Question: I am creating a c# windows app to display current sports market rates using betfair exchange webservice, I used the
> getmarketpricescompressed()
method which returns a price string that looks like this:
'''
106093239~GBP~ACTIVE~0~1~~true~5.0~1343114432333~~N:7337~1~6992.56~2.16~~~false~~~~|2.16~1036.19~L~1~2.14~97.18~L~2~2.12~5.0~L~3~|2.18~467.36~B~1~2.2~34.12~B~2~2.22~162.03~B~3~:414464~2~102181.96~1.86~~~false~~~~|1.85~2900.33~L~1~1.84~1831.59~L~2~1.83~1593.73~L~3~|1.86~58.83~B~1~1.87~1171.77~B~2~1.88~169.15~B~3~
'''
i don't know how to properly unpack this string, for now i am using this code:
'''
GetMarketPricesCompressedReq price_req1 = new GetMarketPricesCompressedReq();
price_req1.header = header2;
price_req1.marketId = marketid_temp;
price_req1.currencyCode = "GBP";
GetMarketPricesCompressedResp price_resp = new GetMarketPricesCompressedResp();
price_resp = bfg2.getMarketPricesCompressed(price_req1);
//MessageBox.Show(price_resp.errorCode.ToString());
//richTextBox1.Text = "";
//richTextBox1.Text = price_resp.marketPrices;
string prices = price_resp.marketPrices;
richTextBox1.Text = price_resp.marketPrices;
string[] ab1 = prices.Split('|');
string[] temp = ab1[1].Split('~');
textBox3.Text = temp[0];
textBox4.Text = temp[4];
textBox5.Text = temp[8];
temp = ab1[2].Split('~');
textBox6.Text = temp[0];
textBox7.Text = temp[4];
textBox8.Text = temp[8];
temp = ab1[3].Split('~');
textBox9.Text = temp[0];
textBox10.Text = temp[4];
textBox11.Text = temp[8];
temp = ab1[4].Split('~');
textBox12.Text = temp[0];
textBox13.Text = temp[4];
textBox14.Text = temp[8];
if (ab1.Length >5)
{
temp = ab1[5].Split('~');
textBox15.Text = temp[0];
textBox16.Text = temp[4];
textBox17.Text = temp[8];
temp = ab1[6].Split('~');
textBox18.Text = temp[0];
textBox19.Text = temp[4];
textBox20.Text = temp[8];
}
'''
It works fine for a few matches, but i observed the string changes for a few other matches and it thus generates exceptions,
Can any1 help me with a proper code to unpack this string, i've googled it and found a vb code, which was not very usefull,
and btw, i want to arrange the data in something like this:

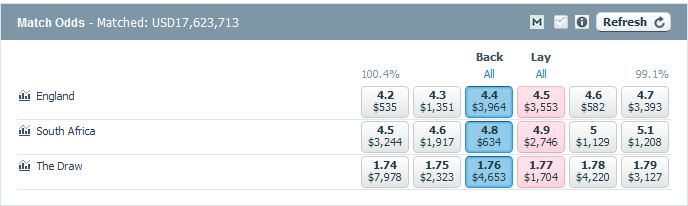
Answer: Just guessing, I think the data is organised like this
first delimited by ':' then '|' we get
> 106093239~GBP~ACTIVE~0~1~~true~5.0~1343114432333~~N7337~1~6992.56~2.16~~~false~~~~
2.16~1036.19~L~1~2.14~97.18~L~2~2.12~5.0~L~3~
2.18~467.36~B~1~2.2~34.12~B~2~2.22~162.03~B~3~414464~2~102181.96~1.86~~~false~~~~
1.85~2900.33~L~1~1.84~1831.59~L~2~1.83~1593.73~L~3~
1.86~58.83~B~1~1.87~1171.77~B~2~1.88~169.15~B~3~
I think that first row is clearly a header, that first number being the market ID perhaps.
Likewise, the first part of each subsequent section is a row identifier. Delimited by '~' something like
> (SelectionId)7337 (Order)1 (TotalMatched?)6992.56 (EvenPoint)2.16 (???)false
I think the price rows are delimited by '~' in tuples of 4, like this
> (Price)2.16 (MatchAvailable)1036.19 (Type)L (Order)1
(Price)2.14 (MatchAvailable)0097.18 (Type)L (Order)2
(Price)2.12 (MatchAvailable)0005.00 (Type)L (Order)3
for example.
To test my guesses I'd have to compare with the BetFair rendering on thier web site.